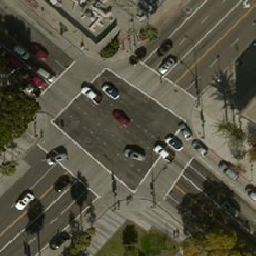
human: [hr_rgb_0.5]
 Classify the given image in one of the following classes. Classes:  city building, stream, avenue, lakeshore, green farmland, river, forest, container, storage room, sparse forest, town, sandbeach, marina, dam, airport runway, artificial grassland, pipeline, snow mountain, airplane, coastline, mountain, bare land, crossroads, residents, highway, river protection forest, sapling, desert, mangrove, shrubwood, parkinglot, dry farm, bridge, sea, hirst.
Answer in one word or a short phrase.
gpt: crossroads